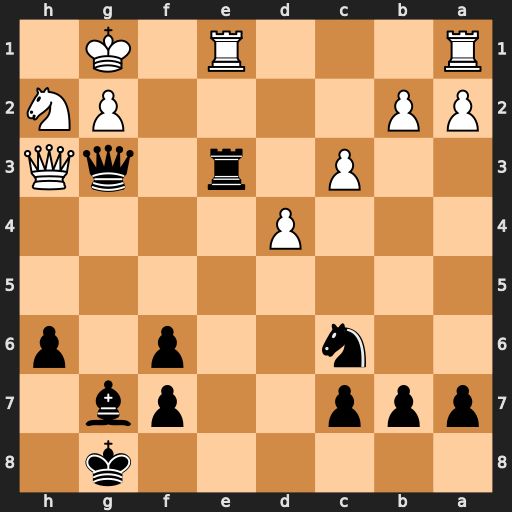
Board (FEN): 6k1/ppp2pb1/2n2p1p/8/3P4/2P1r1qQ/PP4PN/R3R1K1
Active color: b
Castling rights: -
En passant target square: -
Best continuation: Rxe1+ Rxe1 Qxe1+